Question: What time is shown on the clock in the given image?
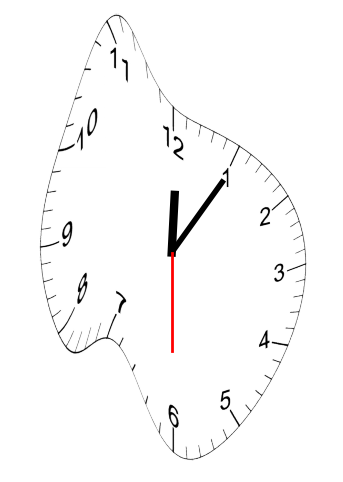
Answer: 12:05:30